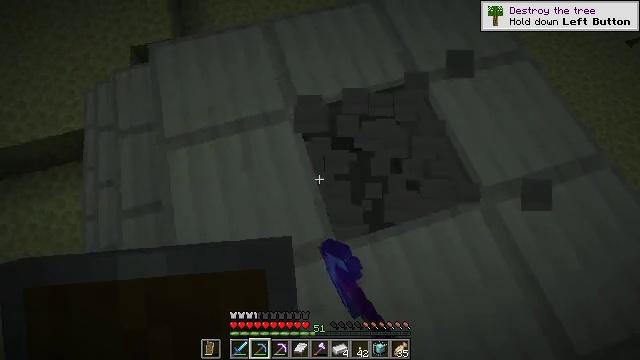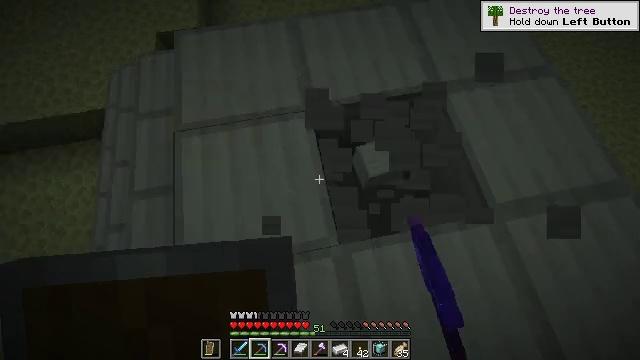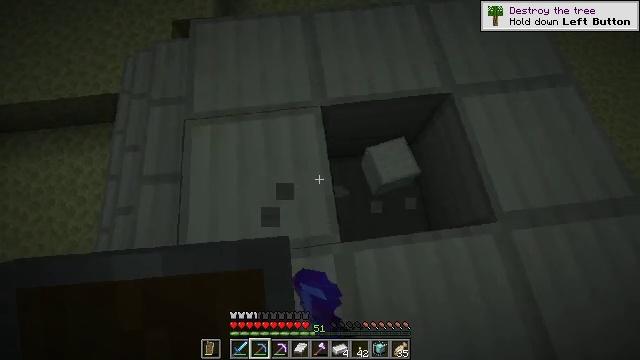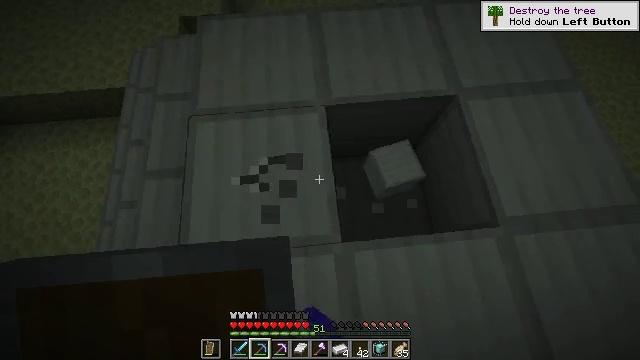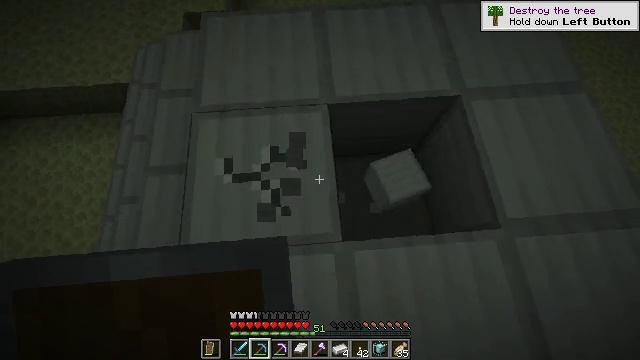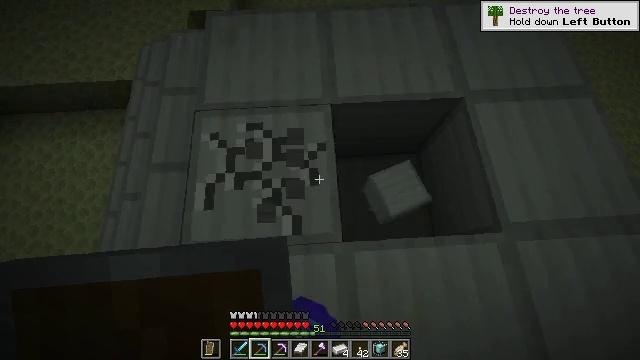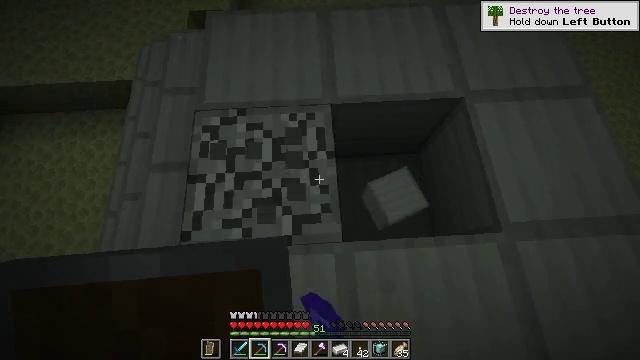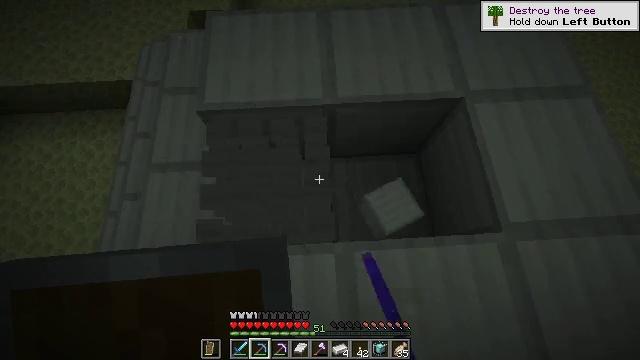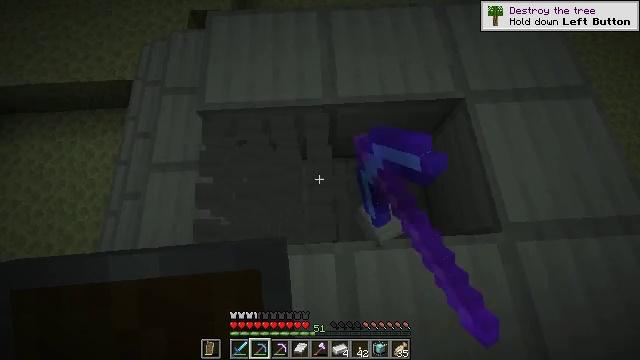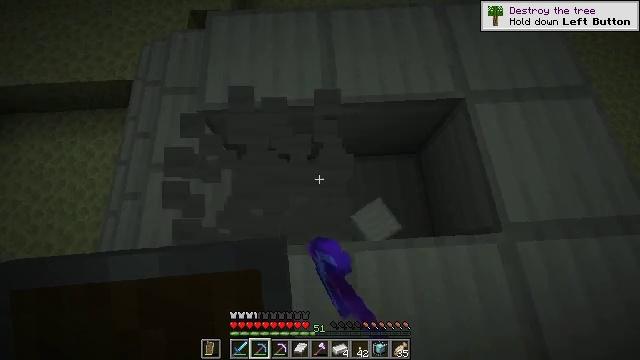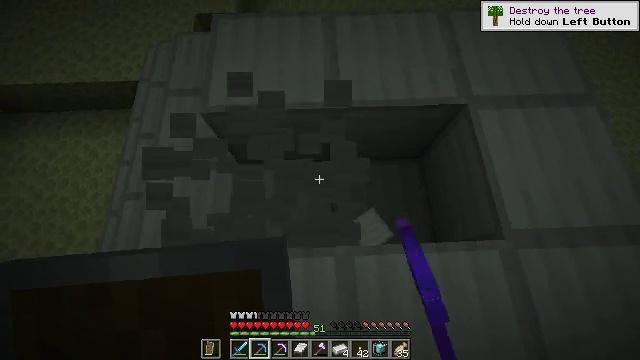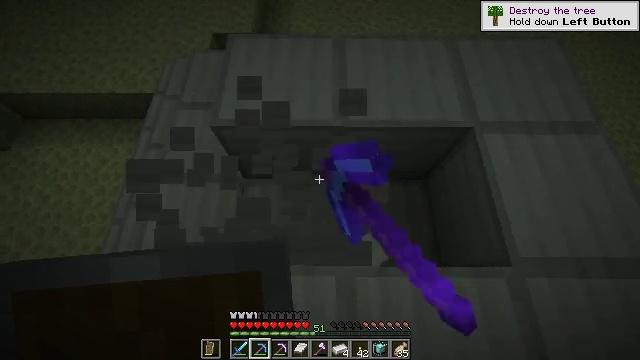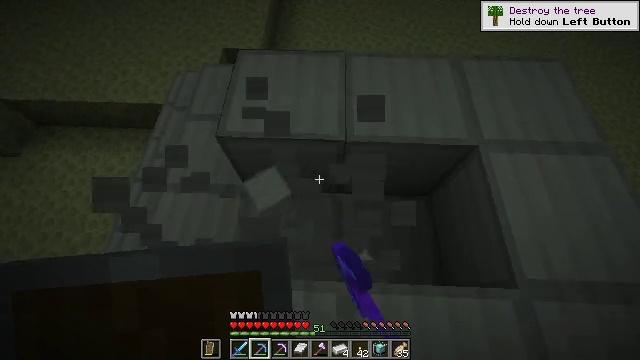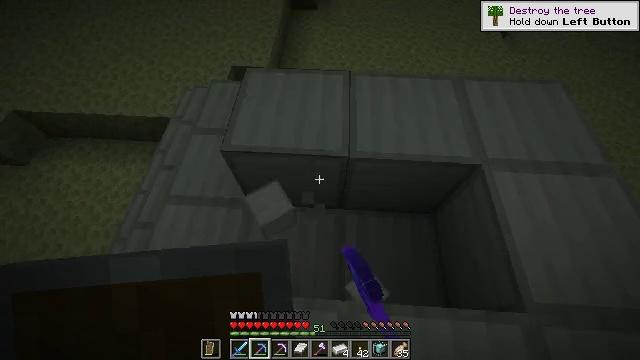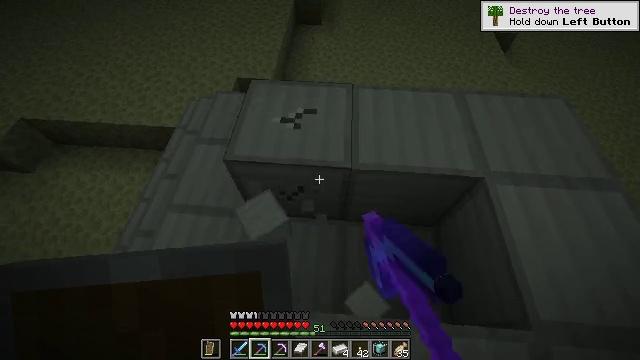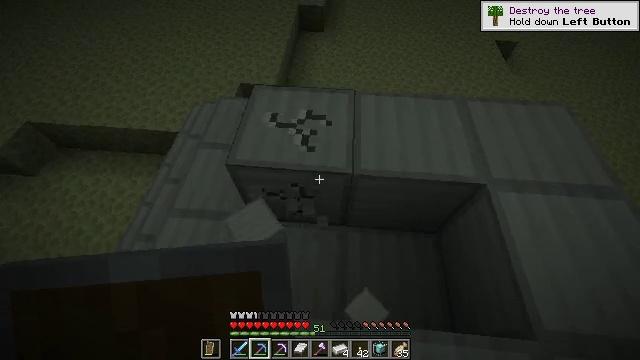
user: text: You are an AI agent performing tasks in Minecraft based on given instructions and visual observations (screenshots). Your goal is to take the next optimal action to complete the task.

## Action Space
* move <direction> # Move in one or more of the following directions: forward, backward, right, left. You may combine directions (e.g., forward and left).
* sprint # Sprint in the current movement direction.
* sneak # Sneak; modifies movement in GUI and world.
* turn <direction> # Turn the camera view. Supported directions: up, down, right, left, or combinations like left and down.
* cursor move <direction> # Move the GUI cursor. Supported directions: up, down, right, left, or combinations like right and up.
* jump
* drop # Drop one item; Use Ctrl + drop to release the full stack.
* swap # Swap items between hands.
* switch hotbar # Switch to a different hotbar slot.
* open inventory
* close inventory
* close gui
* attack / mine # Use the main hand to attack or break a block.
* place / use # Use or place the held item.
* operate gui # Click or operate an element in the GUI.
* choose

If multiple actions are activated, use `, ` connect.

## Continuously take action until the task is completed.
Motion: motion action
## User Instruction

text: Collect the iron block for crafting.
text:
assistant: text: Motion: turn left, attack / mine
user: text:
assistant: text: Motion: turn left, attack / mine
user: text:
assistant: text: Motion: turn left, attack / mine
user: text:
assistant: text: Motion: turn left, attack / mine
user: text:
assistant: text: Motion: turn left, attack / mine
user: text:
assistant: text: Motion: attack / mine
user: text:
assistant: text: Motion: attack / mine
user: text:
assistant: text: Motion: attack / mine
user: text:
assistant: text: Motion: attack / mine
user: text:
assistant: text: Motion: turn left, attack / mine
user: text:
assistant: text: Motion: turn left and up, attack / mine
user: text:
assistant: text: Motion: turn left and up, attack / mine
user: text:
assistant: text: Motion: turn left and up, attack / mine
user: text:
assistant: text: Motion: turn up, attack / mine
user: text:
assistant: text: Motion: turn up, attack / mine
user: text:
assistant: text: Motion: attack / mine
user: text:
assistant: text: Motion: attack / mine
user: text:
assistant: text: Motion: attack / mine
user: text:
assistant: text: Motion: attack / mine
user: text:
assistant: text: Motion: attack / mine
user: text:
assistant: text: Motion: turn right, attack / mine
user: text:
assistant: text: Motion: turn right and up, attack / mine
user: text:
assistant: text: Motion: turn right and up, attack / mine
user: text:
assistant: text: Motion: turn right and up, attack / mine
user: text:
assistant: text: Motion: turn right, attack / mine
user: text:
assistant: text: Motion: attack / mine
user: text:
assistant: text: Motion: attack / mine
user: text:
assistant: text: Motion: attack / mine
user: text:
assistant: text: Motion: attack / mine
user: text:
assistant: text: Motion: attack / mine